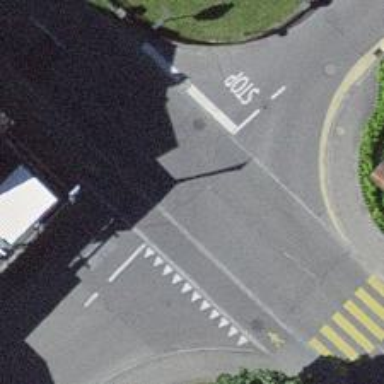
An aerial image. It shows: Stop road.